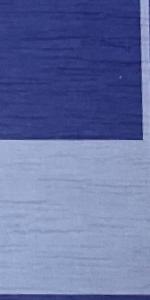
Label: Empty